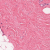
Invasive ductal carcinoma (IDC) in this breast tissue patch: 0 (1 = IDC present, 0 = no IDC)